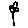
Label: flower